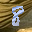
Label: 8